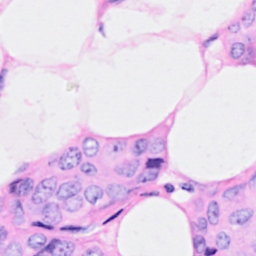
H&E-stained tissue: Breast